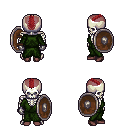
a pixel art fantasy rpg character, male body template, skeleton, green robe, red pants, brunette short mohawk hairstyle, metal gloves, maroon shoes, shield, four views (front, back, left, right), 2x2 character sprite sheet, small pixel art, hard edges, no anti-aliasing